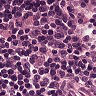
Metastatic tissue present: no